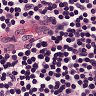
Metastatic tissue present: no